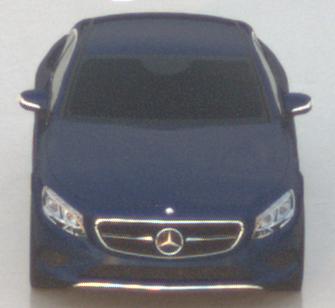
Make: Mercedes-Benz
Model: S 400 Coupé
Detailed model: S-Class (217) Coupé
Model produced from: 2015/10
Model produced until: 2017/09
Doors: 2
Color: blue
Road condition: wet road
Daytime: sunrise or sunset
Contrast: medium contrast